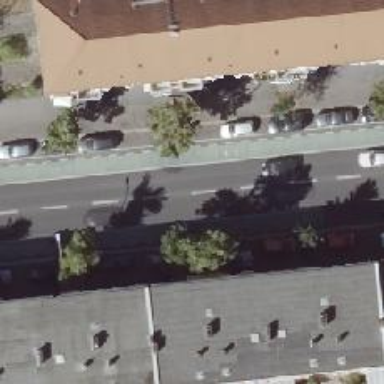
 marked by green asphalt. Both sides of the road also have sidewalks."